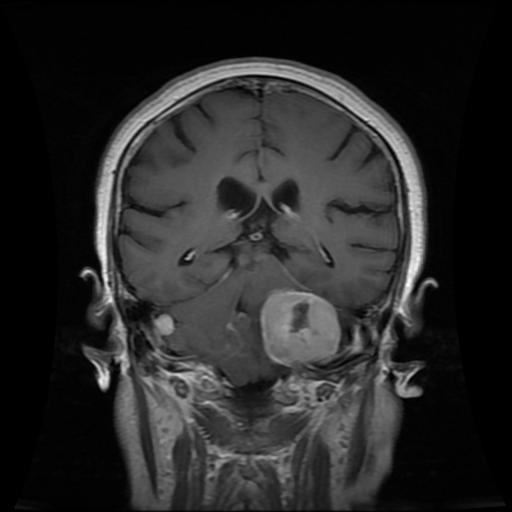
Label: meningioma